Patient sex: M
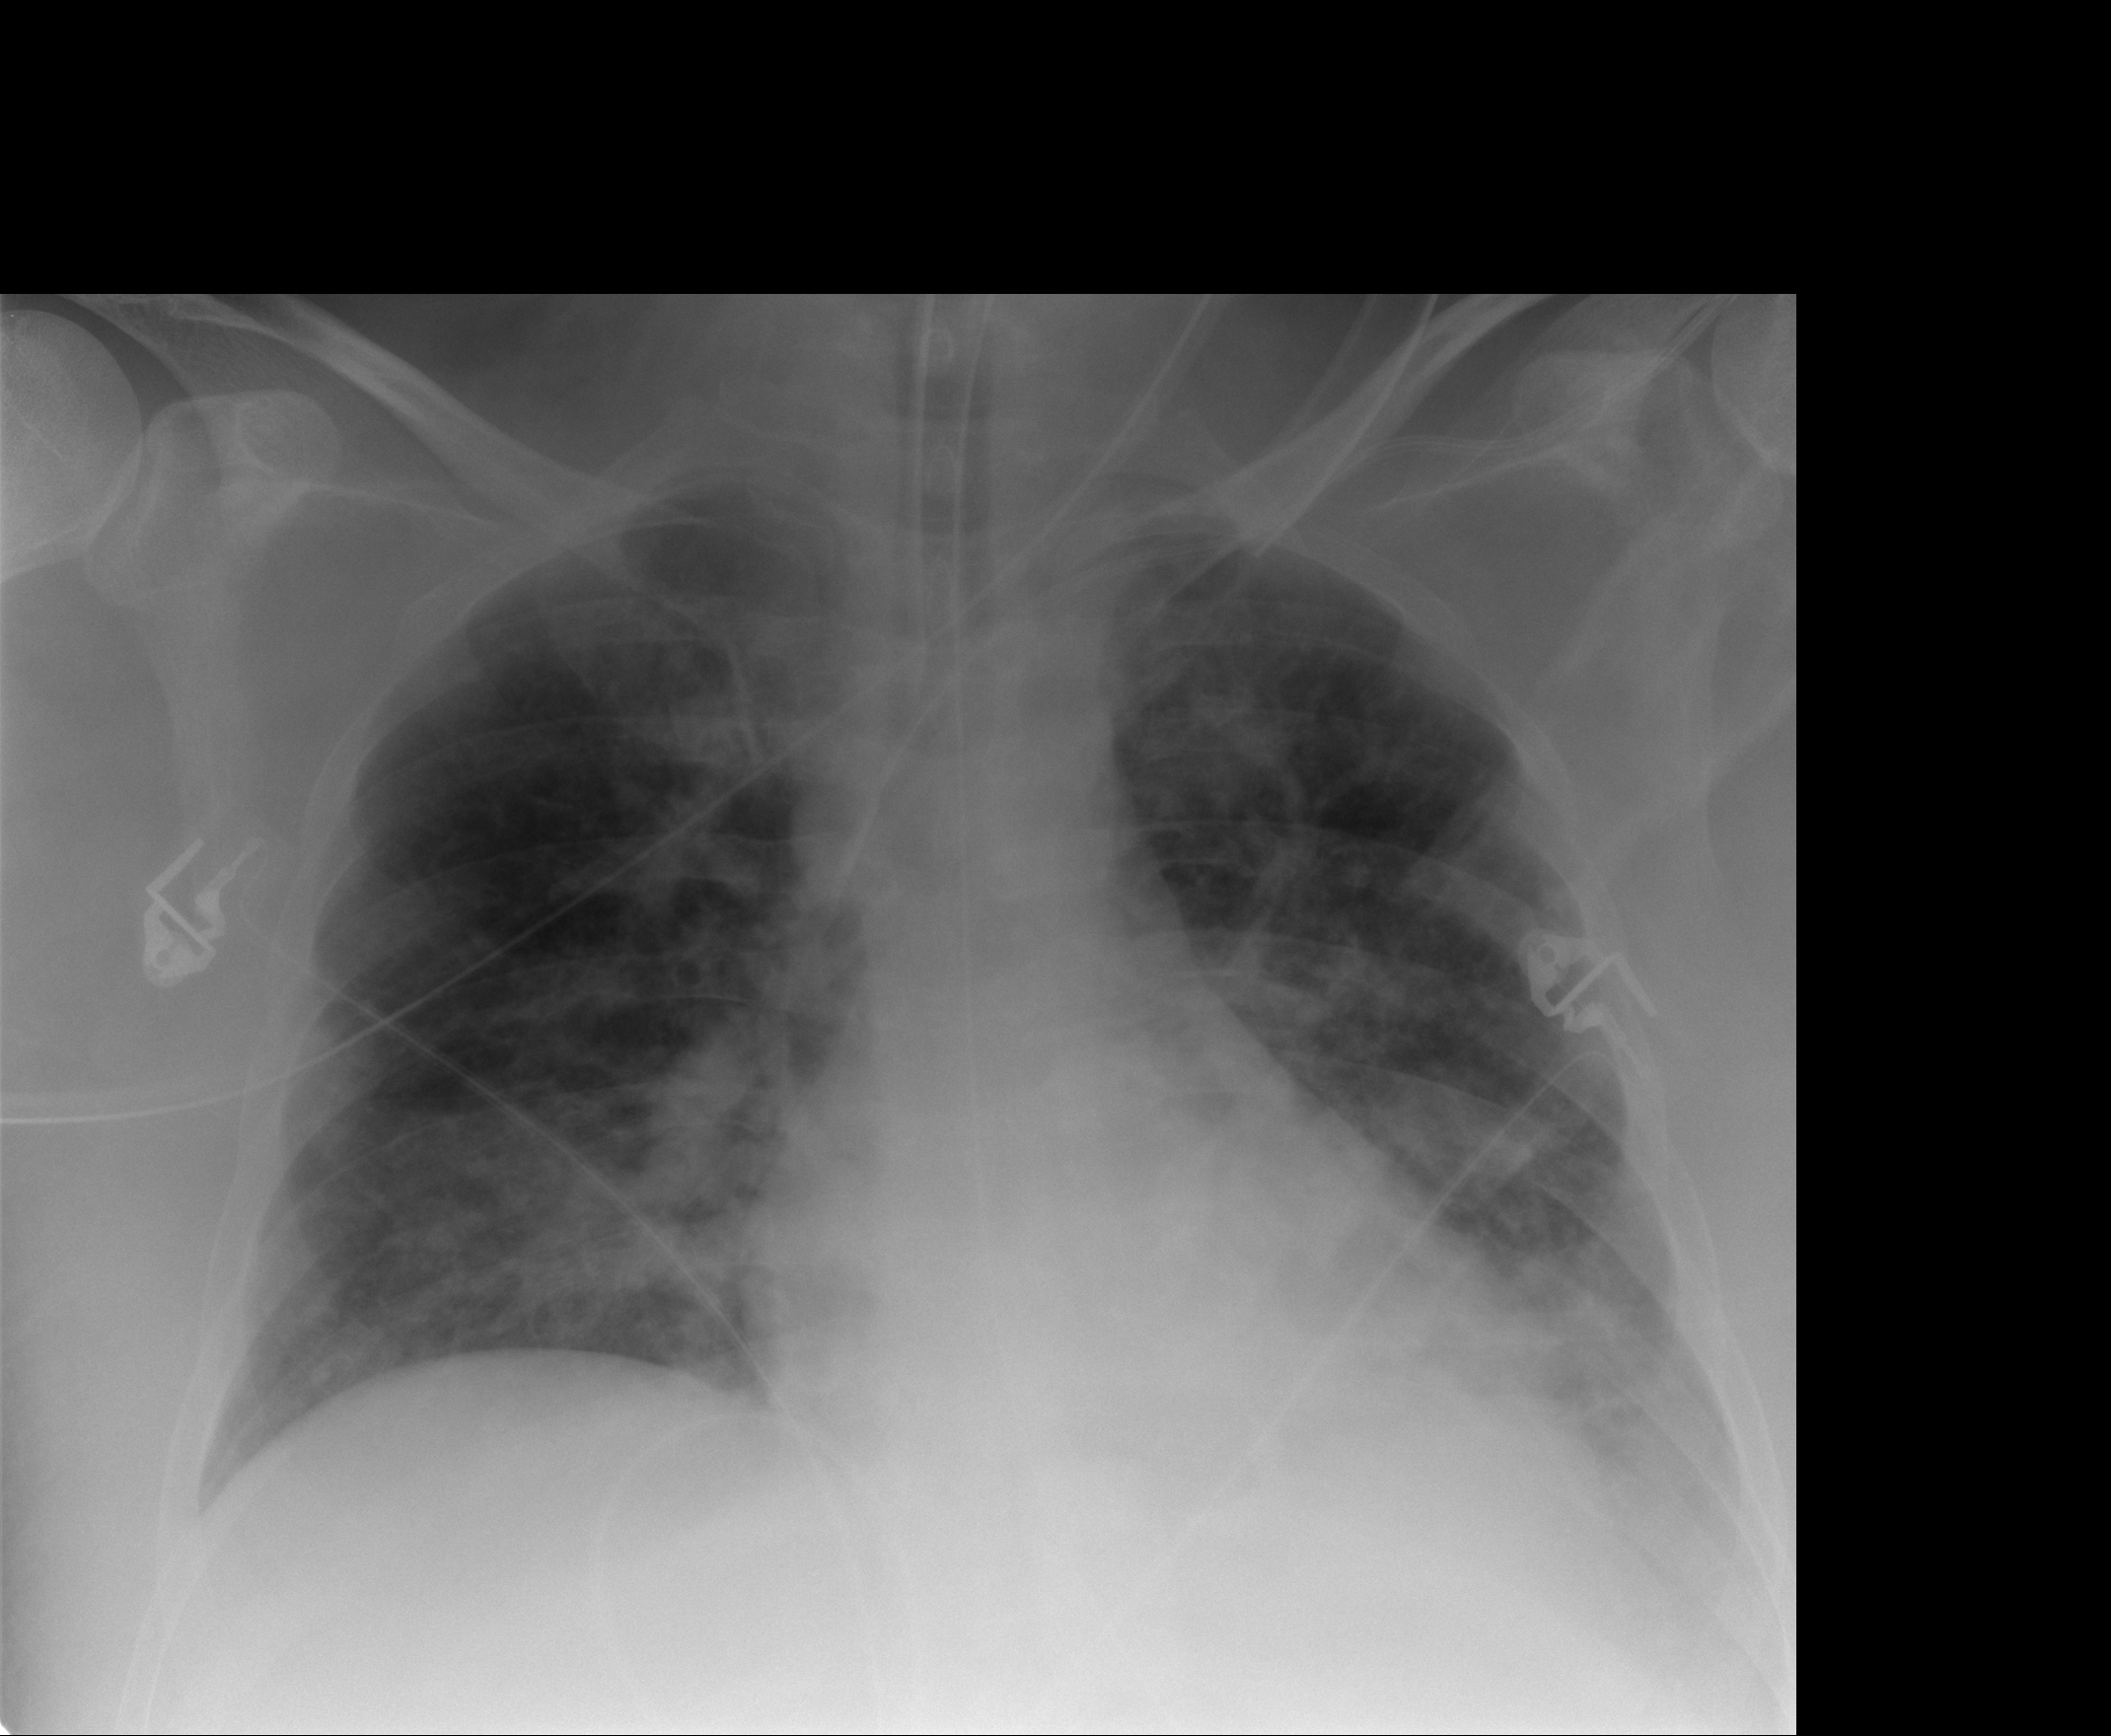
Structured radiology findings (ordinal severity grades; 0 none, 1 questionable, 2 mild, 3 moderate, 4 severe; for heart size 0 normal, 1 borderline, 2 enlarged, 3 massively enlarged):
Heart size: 0
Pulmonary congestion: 1
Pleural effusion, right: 0
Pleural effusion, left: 1
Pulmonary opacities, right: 3
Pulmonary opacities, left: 2
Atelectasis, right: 1
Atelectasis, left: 1